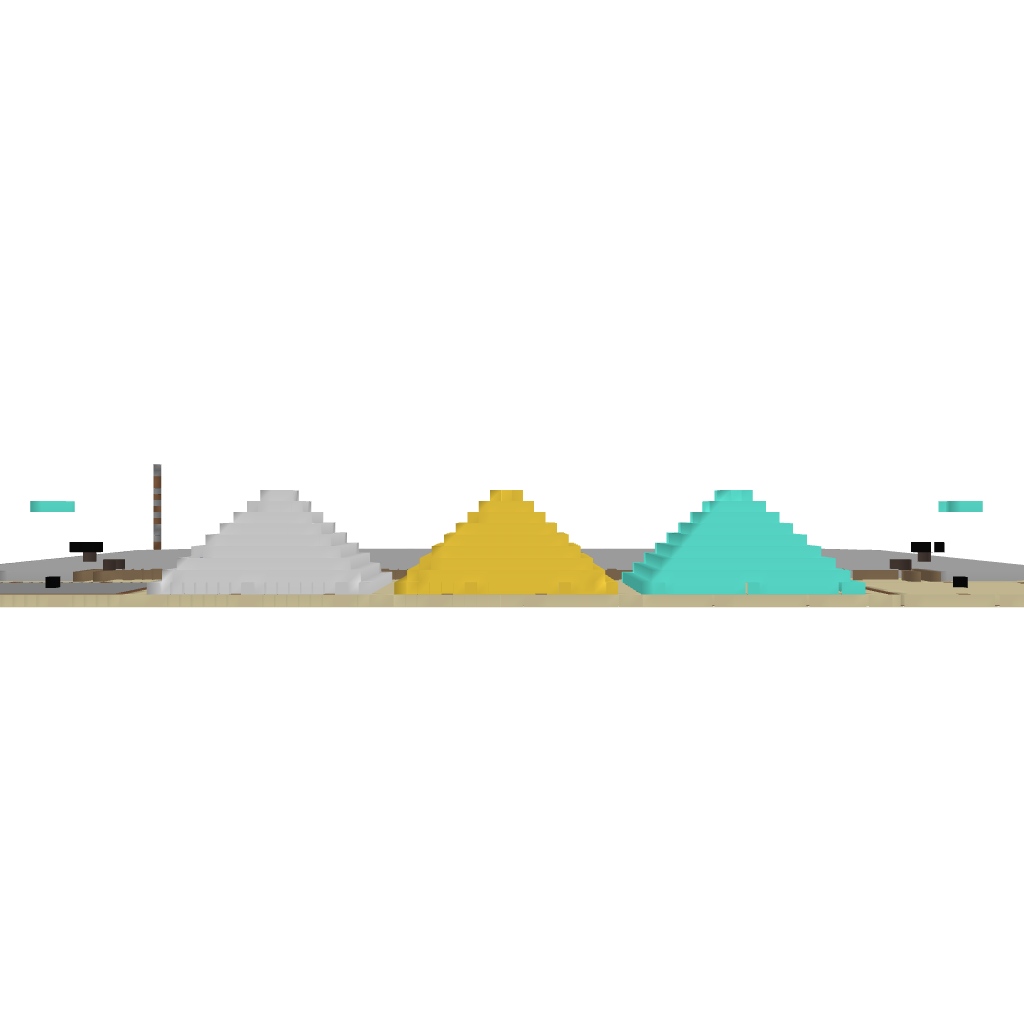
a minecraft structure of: Simple Spawn Hub